Current action and preconditions to check: trajectory_clear

Your task: For each precondition in the list above, predict whether it will hold at this action.

Consider the current scene as observed from the mobile robot's camera, and analyze the predicted future states of all dynamic agents (e.g., people, animals, vehicles, or any moving entities) within the NEXT SECOND.

IMPORTANT: Only answer "very likely" if you are absolutely certain—based on strong, clear evidence—that a dynamic agent will violate the precondition in the predicted future state. Do NOT answer "very likely" for unlikely, ambiguous, or low-probability risks.

Ask yourself for each precondition: Is there a high probability, with clear and convincing evidence, that the predicted future states of any dynamic agent will interfere with the predicted future state of the currently executing action within the NEXT SECOND, causing that precondition to fail?

Assess the risk level based on these predictions. Use "likely" or "very likely" if motions create a clear risk of interference.

Use "neutral" or "improbable" if agents are nearby but their predicted paths are clearly diverging or non-conflicting.

Failure Risk Categories: "very improbable", "improbable", "neutral", "likely", "very likely"

Answer Format: Output ONLY the probability_of_failure value from these categories: "very improbable", "improbable", "neutral", "likely", "very likely"

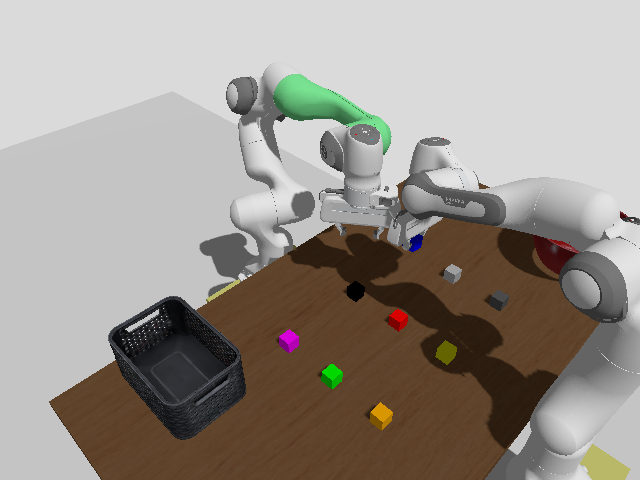

Answer: likely